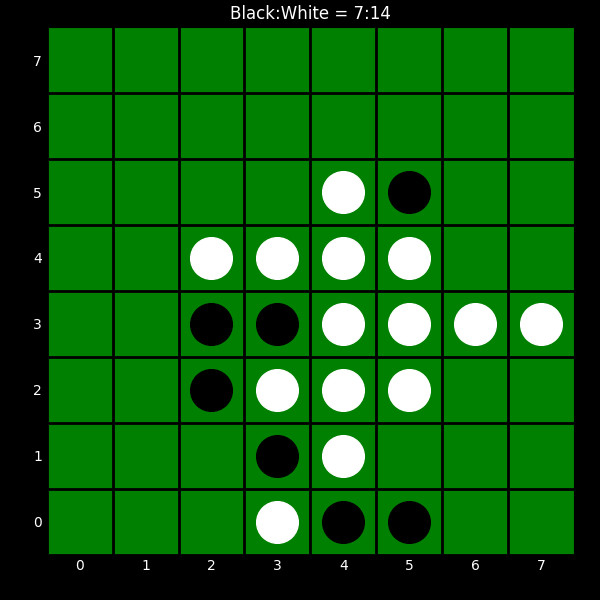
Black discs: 7
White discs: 14